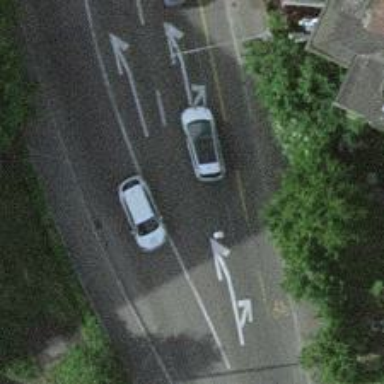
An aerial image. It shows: Primary highway with asphalt surface. There is separate sidewalk and lane for cycling on the left.